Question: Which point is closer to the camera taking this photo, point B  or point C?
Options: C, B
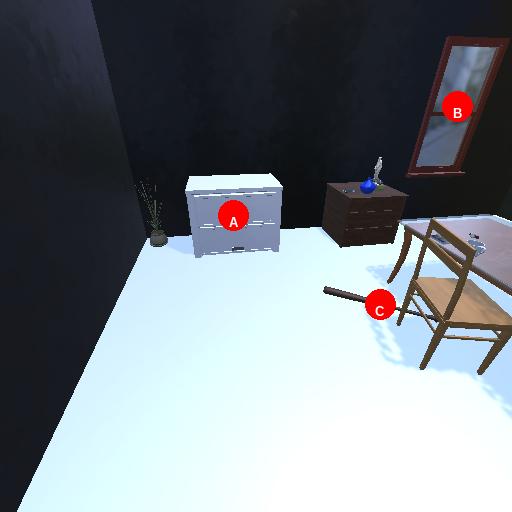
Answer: C